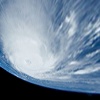
Label: cloud